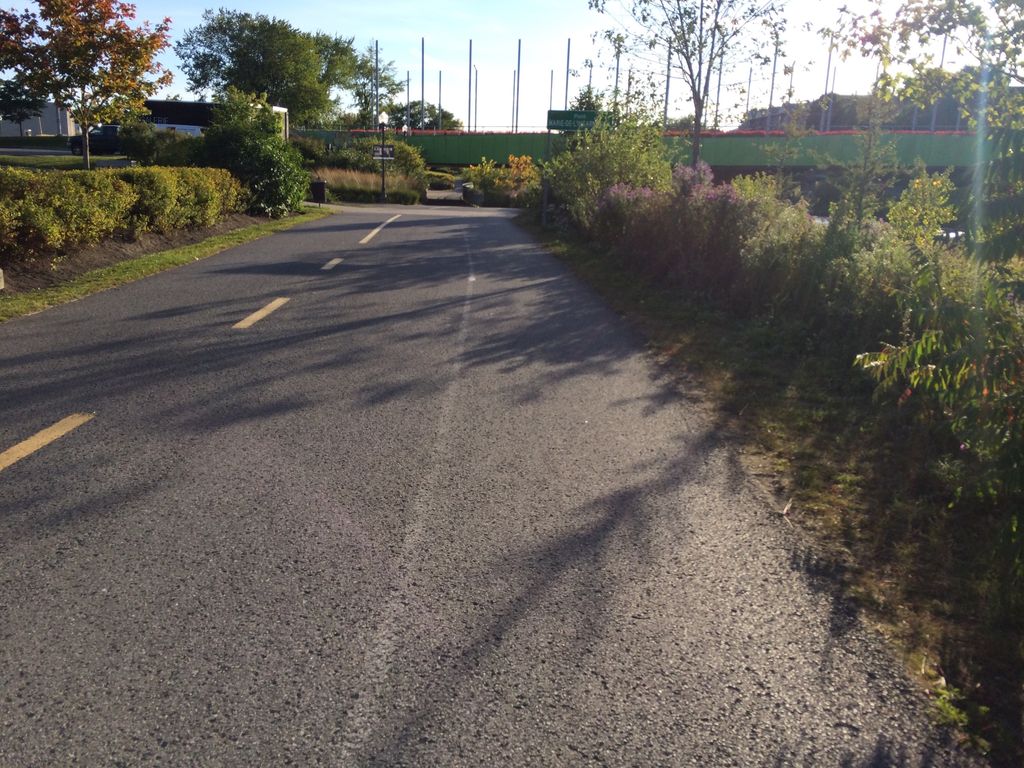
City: quebec_city